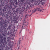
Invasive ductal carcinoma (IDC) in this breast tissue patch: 0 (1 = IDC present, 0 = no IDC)